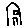
Label: house